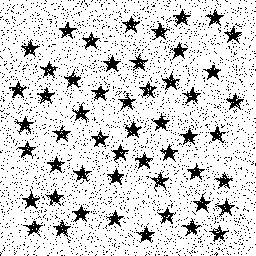
Squares: 0
Triangles: 0
Stars: 52
Total shapes: 52